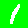
Digit: 1